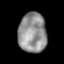
Tissue: prostate
Cell type: T cells
Senescence score: 0.2688
Nuclear area (px): 1099
Mean DAPI intensity: 145.375